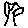
Label: tree